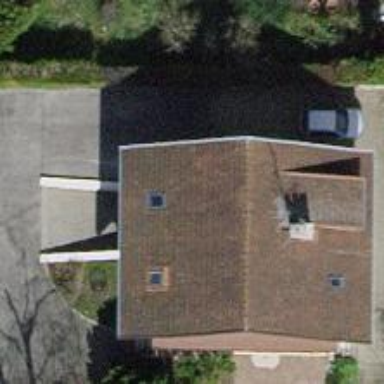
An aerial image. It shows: House with gabled roof. The roof extends across the building.